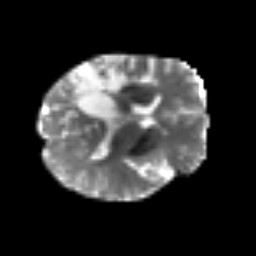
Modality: T2w
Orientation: axial
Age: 62
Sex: female
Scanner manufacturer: siemens
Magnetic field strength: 3 T
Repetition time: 3.2 s
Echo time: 0.081 s